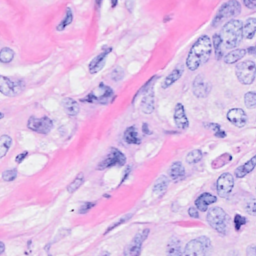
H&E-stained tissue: Breast